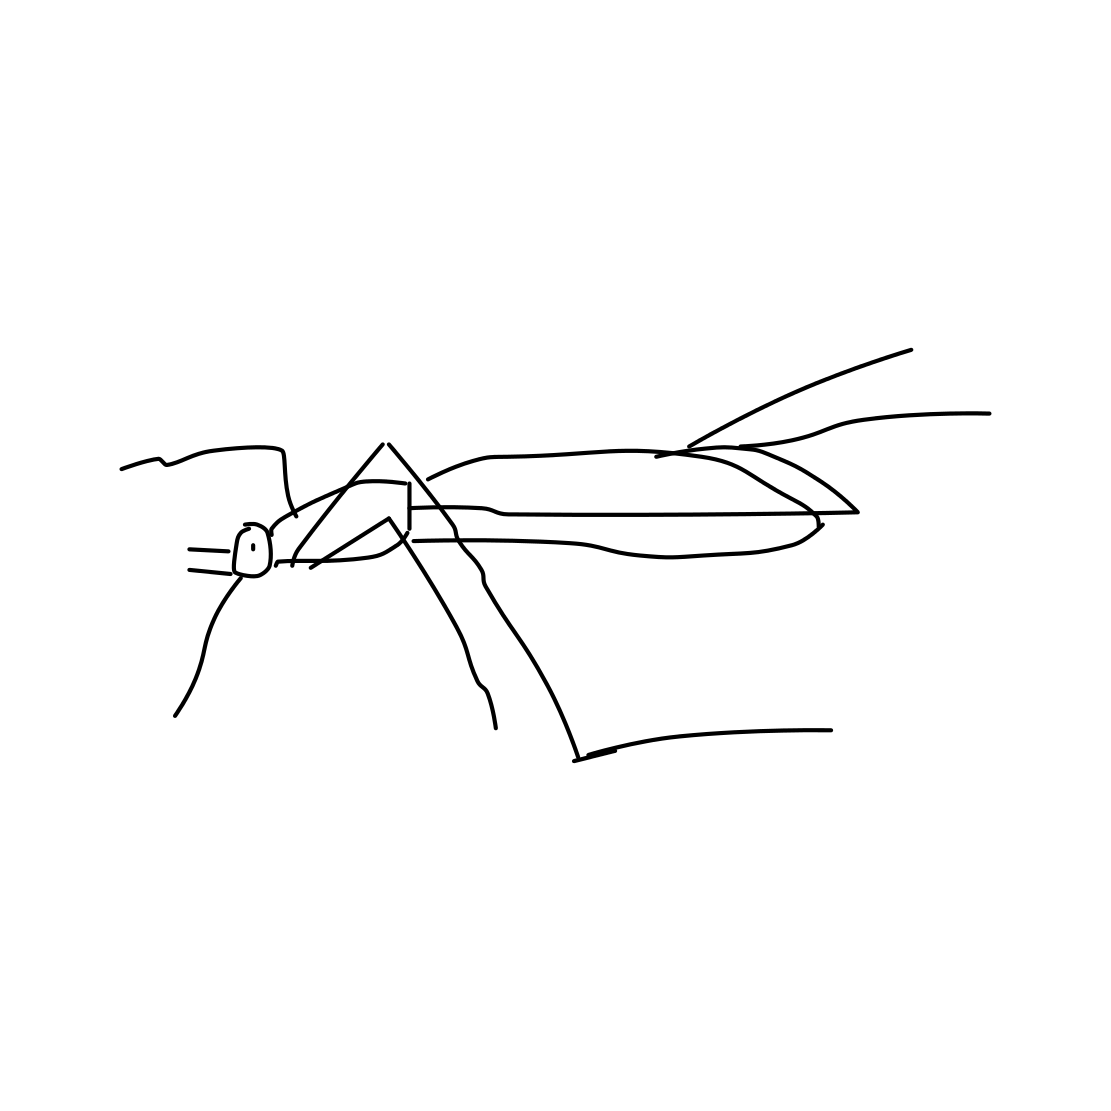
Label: mosquito